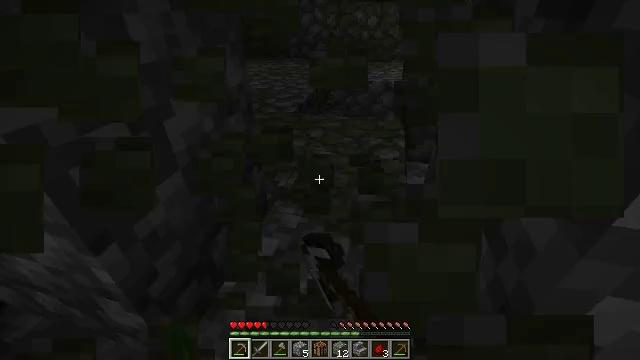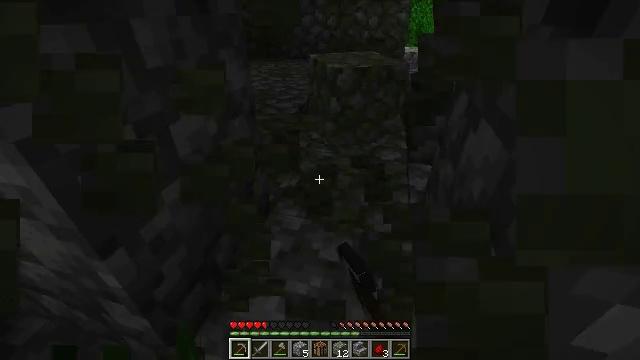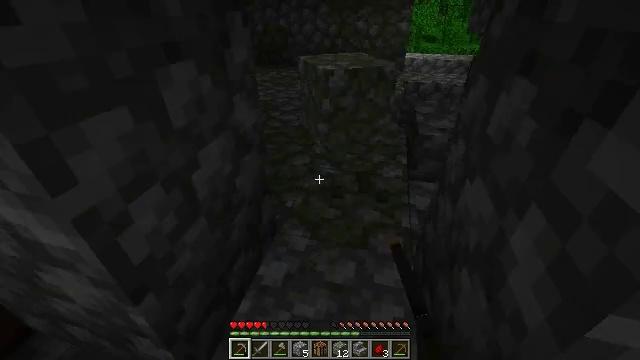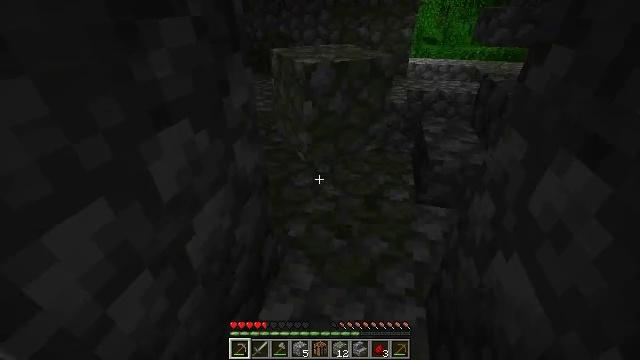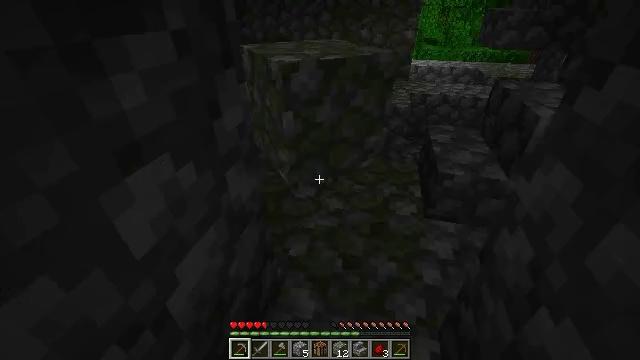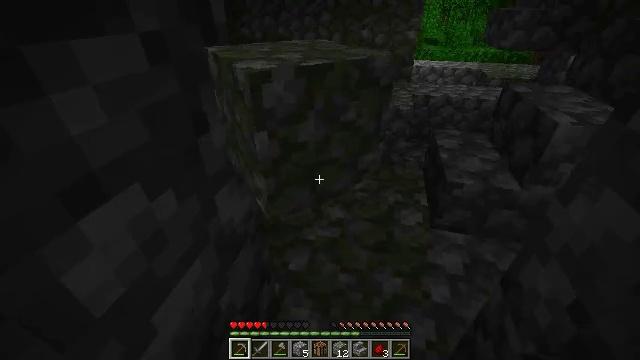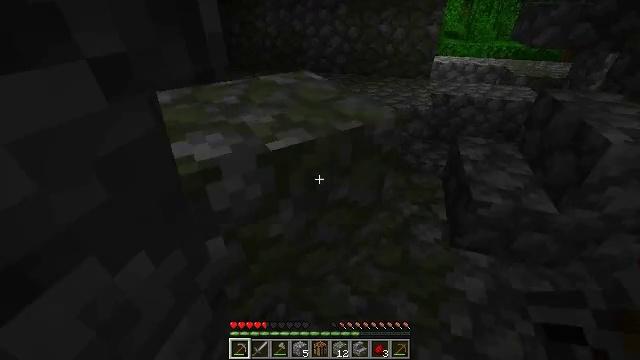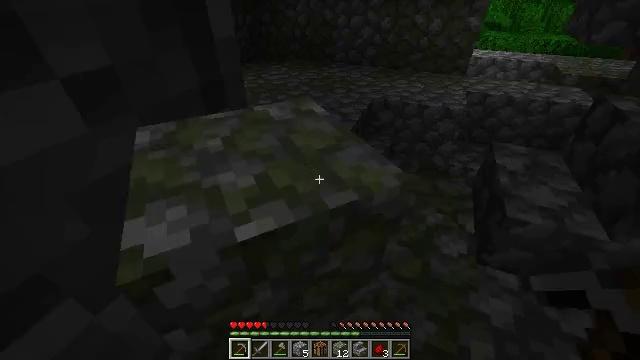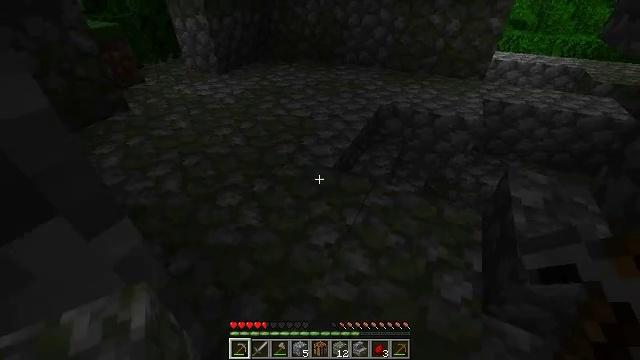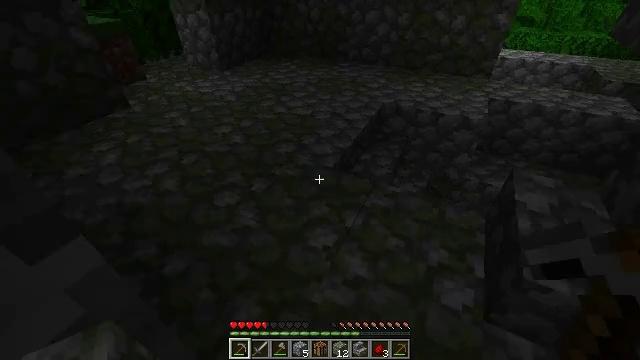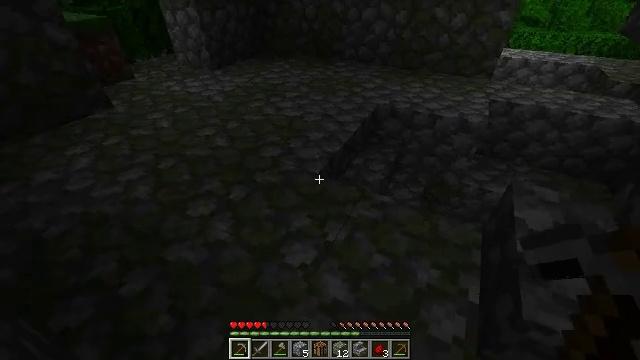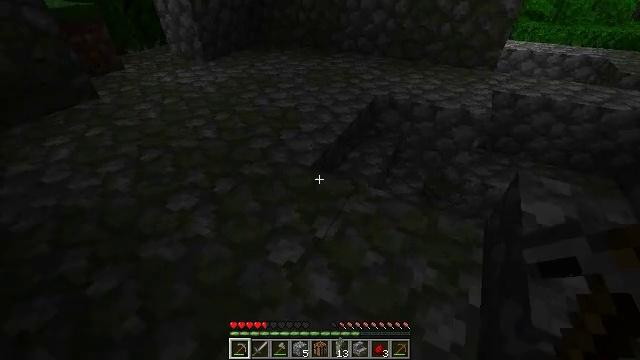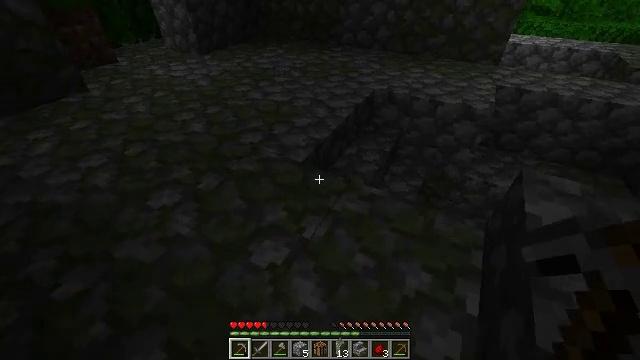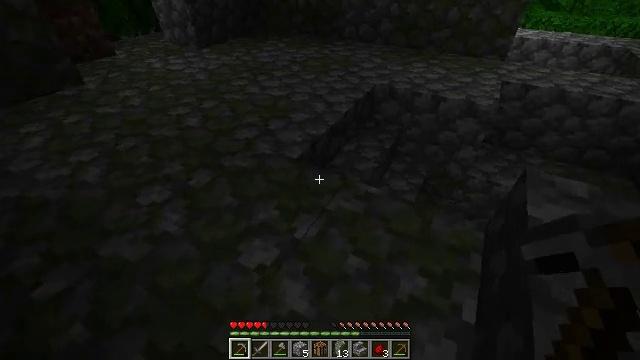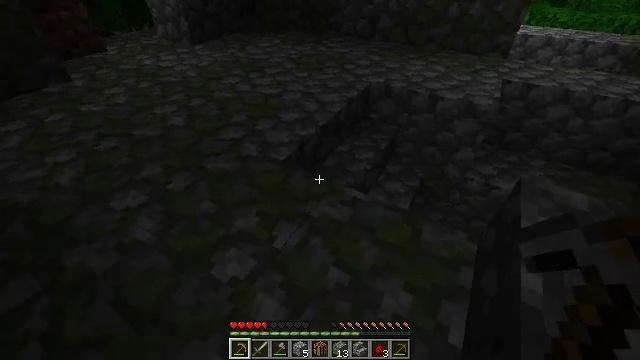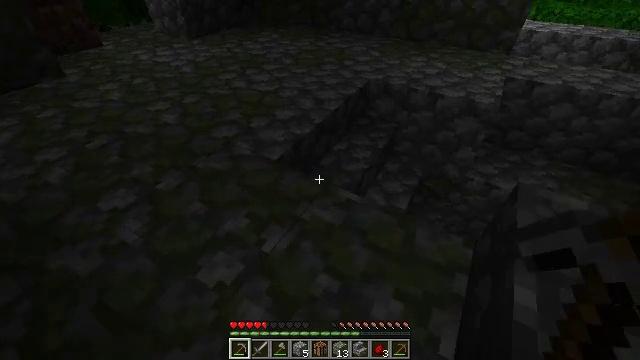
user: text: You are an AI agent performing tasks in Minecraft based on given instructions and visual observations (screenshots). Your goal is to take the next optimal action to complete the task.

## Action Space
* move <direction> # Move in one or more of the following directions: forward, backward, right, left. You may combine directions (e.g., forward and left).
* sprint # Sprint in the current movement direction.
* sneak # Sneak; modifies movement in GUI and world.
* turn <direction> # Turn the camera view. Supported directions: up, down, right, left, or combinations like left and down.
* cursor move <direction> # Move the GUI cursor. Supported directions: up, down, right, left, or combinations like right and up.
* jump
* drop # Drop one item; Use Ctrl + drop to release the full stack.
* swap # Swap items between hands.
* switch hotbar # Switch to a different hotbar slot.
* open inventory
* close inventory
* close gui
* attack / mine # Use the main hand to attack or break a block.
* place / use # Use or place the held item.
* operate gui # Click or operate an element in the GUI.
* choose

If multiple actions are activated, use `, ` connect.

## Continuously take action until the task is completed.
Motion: motion action
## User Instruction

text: Cut the tripwire to disarm it.
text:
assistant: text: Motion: move forward
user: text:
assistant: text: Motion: move forward
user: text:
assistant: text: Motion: move forward
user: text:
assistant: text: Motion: move forward
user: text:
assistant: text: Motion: move forward
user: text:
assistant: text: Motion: move forward, turn left and down
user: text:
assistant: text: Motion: move forward and move right, turn left and down
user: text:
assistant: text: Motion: move forward and move right, turn left
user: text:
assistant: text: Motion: move forward and move right, sneak
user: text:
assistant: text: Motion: move forward and move right, sneak
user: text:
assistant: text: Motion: move forward and move right, sneak
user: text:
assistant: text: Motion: move forward and move right, sneak
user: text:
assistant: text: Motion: move forward and move right, sneak
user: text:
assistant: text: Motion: move forward and move right, sneak
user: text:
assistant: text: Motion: move forward and move right, sneak
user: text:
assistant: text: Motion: move forward and move right, sneak, turn left
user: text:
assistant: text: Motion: move forward and move right, sneak, turn left and down
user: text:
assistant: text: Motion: move forward and move right, sneak
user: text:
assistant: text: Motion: move forward and move right, sneak, turn down
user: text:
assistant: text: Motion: move forward and move right, sneak, turn down
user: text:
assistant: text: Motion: move forward and move right, sneak, turn right and down
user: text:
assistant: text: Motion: move forward, sneak, turn right and down
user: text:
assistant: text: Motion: move forward, sneak, turn right and down
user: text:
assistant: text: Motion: move forward, sneak, turn right
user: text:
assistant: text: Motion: sneak, turn right and down
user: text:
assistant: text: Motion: sneak, turn right and down
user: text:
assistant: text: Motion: sneak, turn right and down
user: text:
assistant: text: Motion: sneak, turn right and down
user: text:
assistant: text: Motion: move left, sneak
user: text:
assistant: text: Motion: move left, sneak, turn right